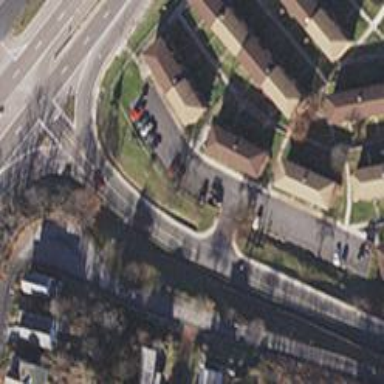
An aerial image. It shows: Footway.